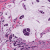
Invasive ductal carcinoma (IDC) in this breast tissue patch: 1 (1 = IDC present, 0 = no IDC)